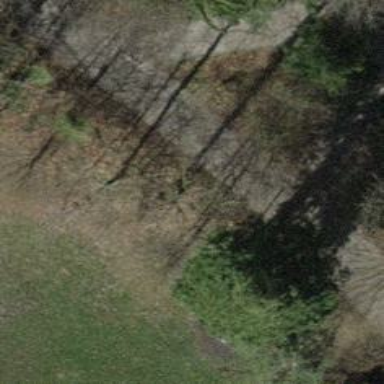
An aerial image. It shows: Brown bench in the vicinity.